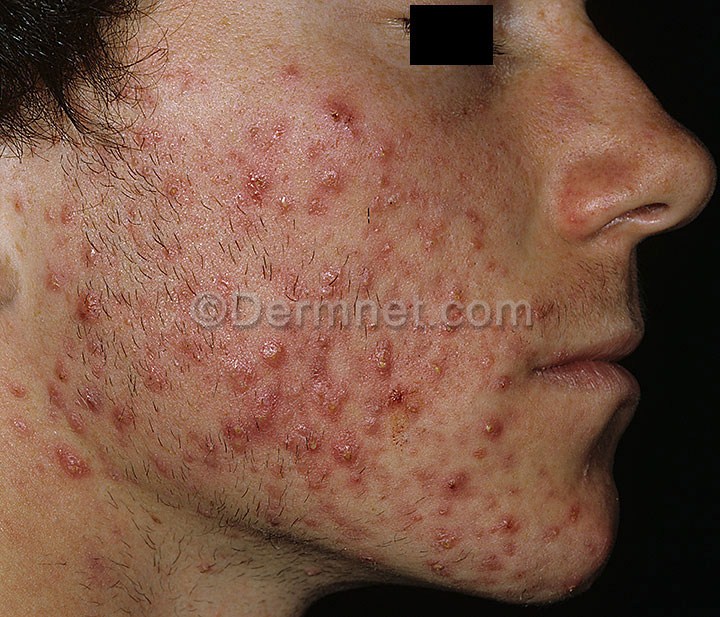
Disease: Acne and Rosacea Photos